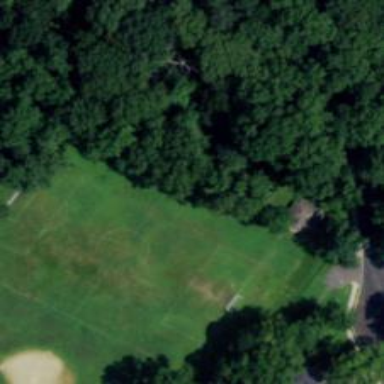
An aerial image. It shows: Lacrosse pitch for leisure land activities.